高一 · 立体几何学
如图, 已知 $S$ 为四边形 $A B C D$ 外一点, $G, H$ 分别为 $S B, B D$ 上的点, 若 $G H / /$ 平面 $S C D$, 则( )

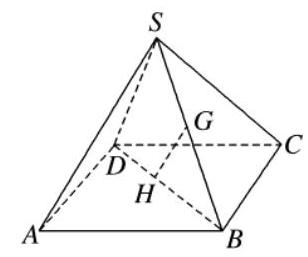
A. $G H / / S A$

B. $G H / / S D$

C. $G H / / S C$

D. 以上均有可能
答案: B
解析: 因为 $G H / /$ 平面 $S C D, G H \subset$ 平面 $S B D$, 平面 $S B D \cap$ 平面 $S C D=S D$, 所以 $G H / / S D$, 显然 $G H$ 与 $S A$, $S C$ 均不平行, 故选 B.